【题型】解答题　【知识点】解析几何　【难度】easy
已知椭圆 \(C:\dfrac{x^2}{a^2} + \dfrac{y^2}{b^2} = 1(a > b > 0)\) 的左、右焦点分别为 \(F_1, F_2\)，上、下顶点分别为 \(B_1, B_2\)，四边形 \(B_1F_1B_2F_2\) 为正方形，点 \(E(2a,0)\)，且 \(\triangle B_1EB_2\) 的面积为 \(4\sqrt{2}\)。

(1) 求椭圆 \(C\) 的标准方程；

(2) 过 \(F\left(\dfrac{\sqrt{2}b}{2},0\right)\) 的直线 \(l\) 与 \(C\) 交于 \(M\)，\(N\) 两点，求证：\(\dfrac{|ME|}{|NE|} = \dfrac{|MF|}{|NF|}\)；

(3) 已知直线 \(l:y = kx + 2\) 交椭圆 \(C\) 于 \(P\)，\(Q\) 两点，直线 \(PB_1\)，\(QB_2\) 相交于点 \(A\)。试判断点 \(A\) 是否在定直线上，若在，请求出定直线的方程；若不在，请说明理由。
【解答】
【详解】（1）解：由四边形 \(B_1F_1B_2F_2\) 为正方形，点 \(E(2a,0)\)，且 \(\triangle B_1EB_2\) 的面积为 \(4\sqrt{2}\)，

可得
\[
\begin{cases}
2c = 2b \\
\frac{1}{2} \times 2a \times 2b = 4\sqrt{2} \\
a^2 = b^2 + c^2
\end{cases}
\]
解得 \(a=2,\ b=\sqrt{2},\ c=\sqrt{2}\)，

所以椭圆 \(C\) 的标准方程为 \(\frac{x^2}{4} + \frac{y^2}{2} = 1\)。

（2）解：证明：由（1）可得 \(E(4,0)\)，\(F(1,0)\)，

若直线 \(l\) 与 \(x\) 轴重合，则 \(M\)，\(N\) 为椭圆 \(C\) 长轴的端点，

不妨设点 \(M(2,0)\)，则 \(N(-2,0)\)，所以
\[
\frac{|ME|}{|NE|} = \frac{2}{6} = \frac{1}{3},\quad \frac{|MF|}{|NF|} = \frac{1}{3},
\]
所以 \(\frac{|ME|}{|NE|} = \frac{|MF|}{|NF|}\) 成立；

若直线 \(l\) 不与 \(x\) 轴重合，设直线 \(l\) 的方程为 \(x = ty + 1\)，

联立方程组
\[
\begin{cases}
x = ty + 1 \\
\frac{x^2}{4} + \frac{y^2}{2} = 1
\end{cases}
\]
整理得 \((t^2 + 2)y^2 + 2ty - 3 = 0\)，

设点 \(M(x_1,y_1)\)，\(N(x_2,y_2)\)，所以 \(\Delta = 4t^2 + 12(t^2 + 2) > 0\)，

且 \(y_1 + y_2 = -\frac{2t}{t^2 + 2}\)，\(y_1y_2 = -\frac{3}{t^2 + 2}\)，

则
\[
\begin{aligned}
k_{ME} + k_{NE} &= \frac{y_1}{x_1 - 4} + \frac{y_2}{x_2 - 4} = \frac{y_1}{ty_1 - 3} + \frac{y_2}{ty_2 - 3} = \frac{2ty_1y_2 - 3(y_1 + y_2)}{(ty_1 - 3)(ty_2 - 3)} \\
&= \frac{-\frac{6t}{t^2 + 2} + \frac{6t}{t^2 + 2}}{(ty_1 - 3)(ty_2 - 3)} = 0,
\end{aligned}
\]

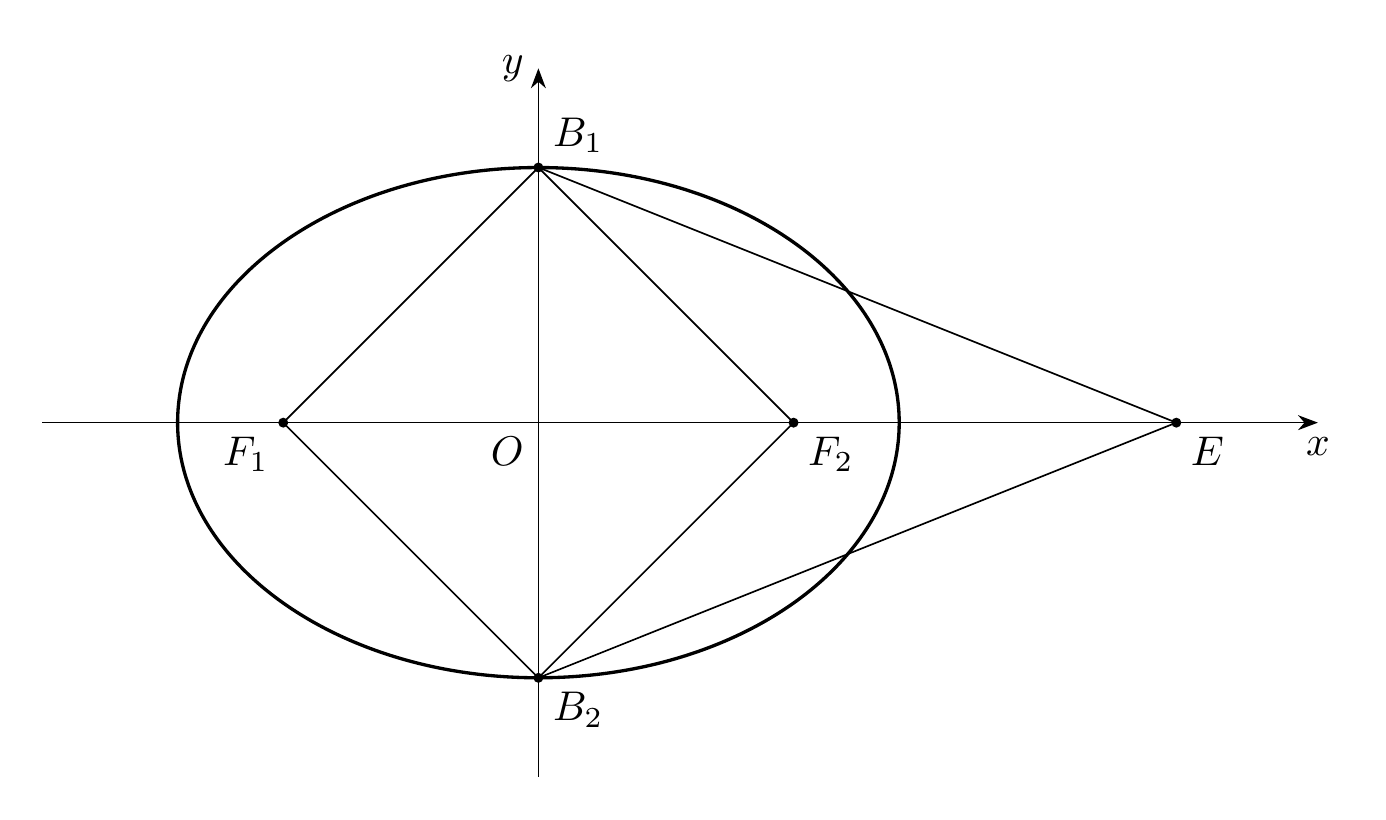